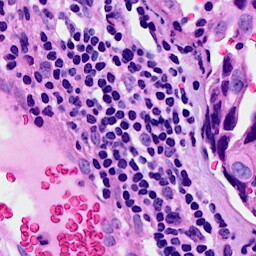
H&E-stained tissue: Breast